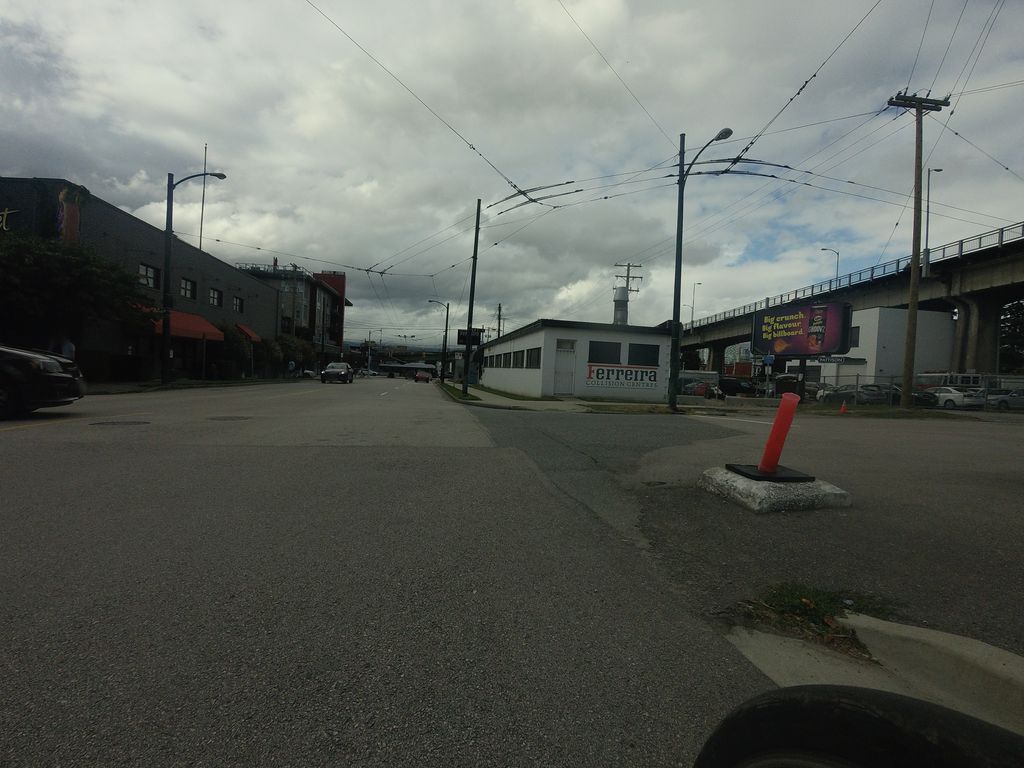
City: vancouver